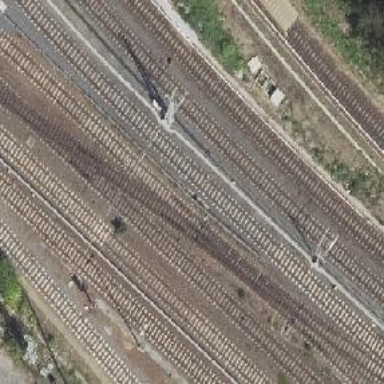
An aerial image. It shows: Railway switch.